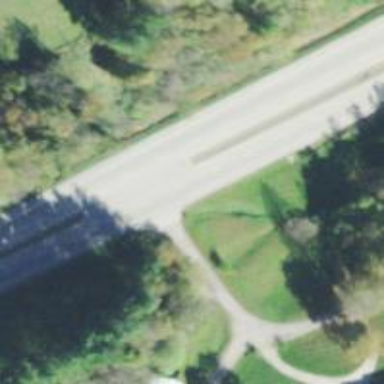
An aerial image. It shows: Expressway with asphalt surface classified as trunk highway.